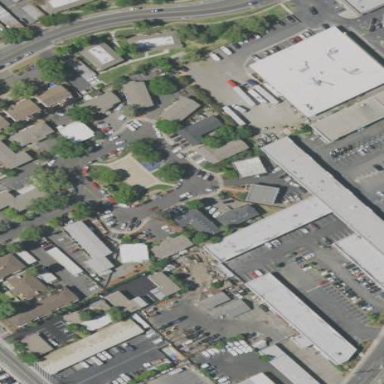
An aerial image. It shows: Commercial building.